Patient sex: M
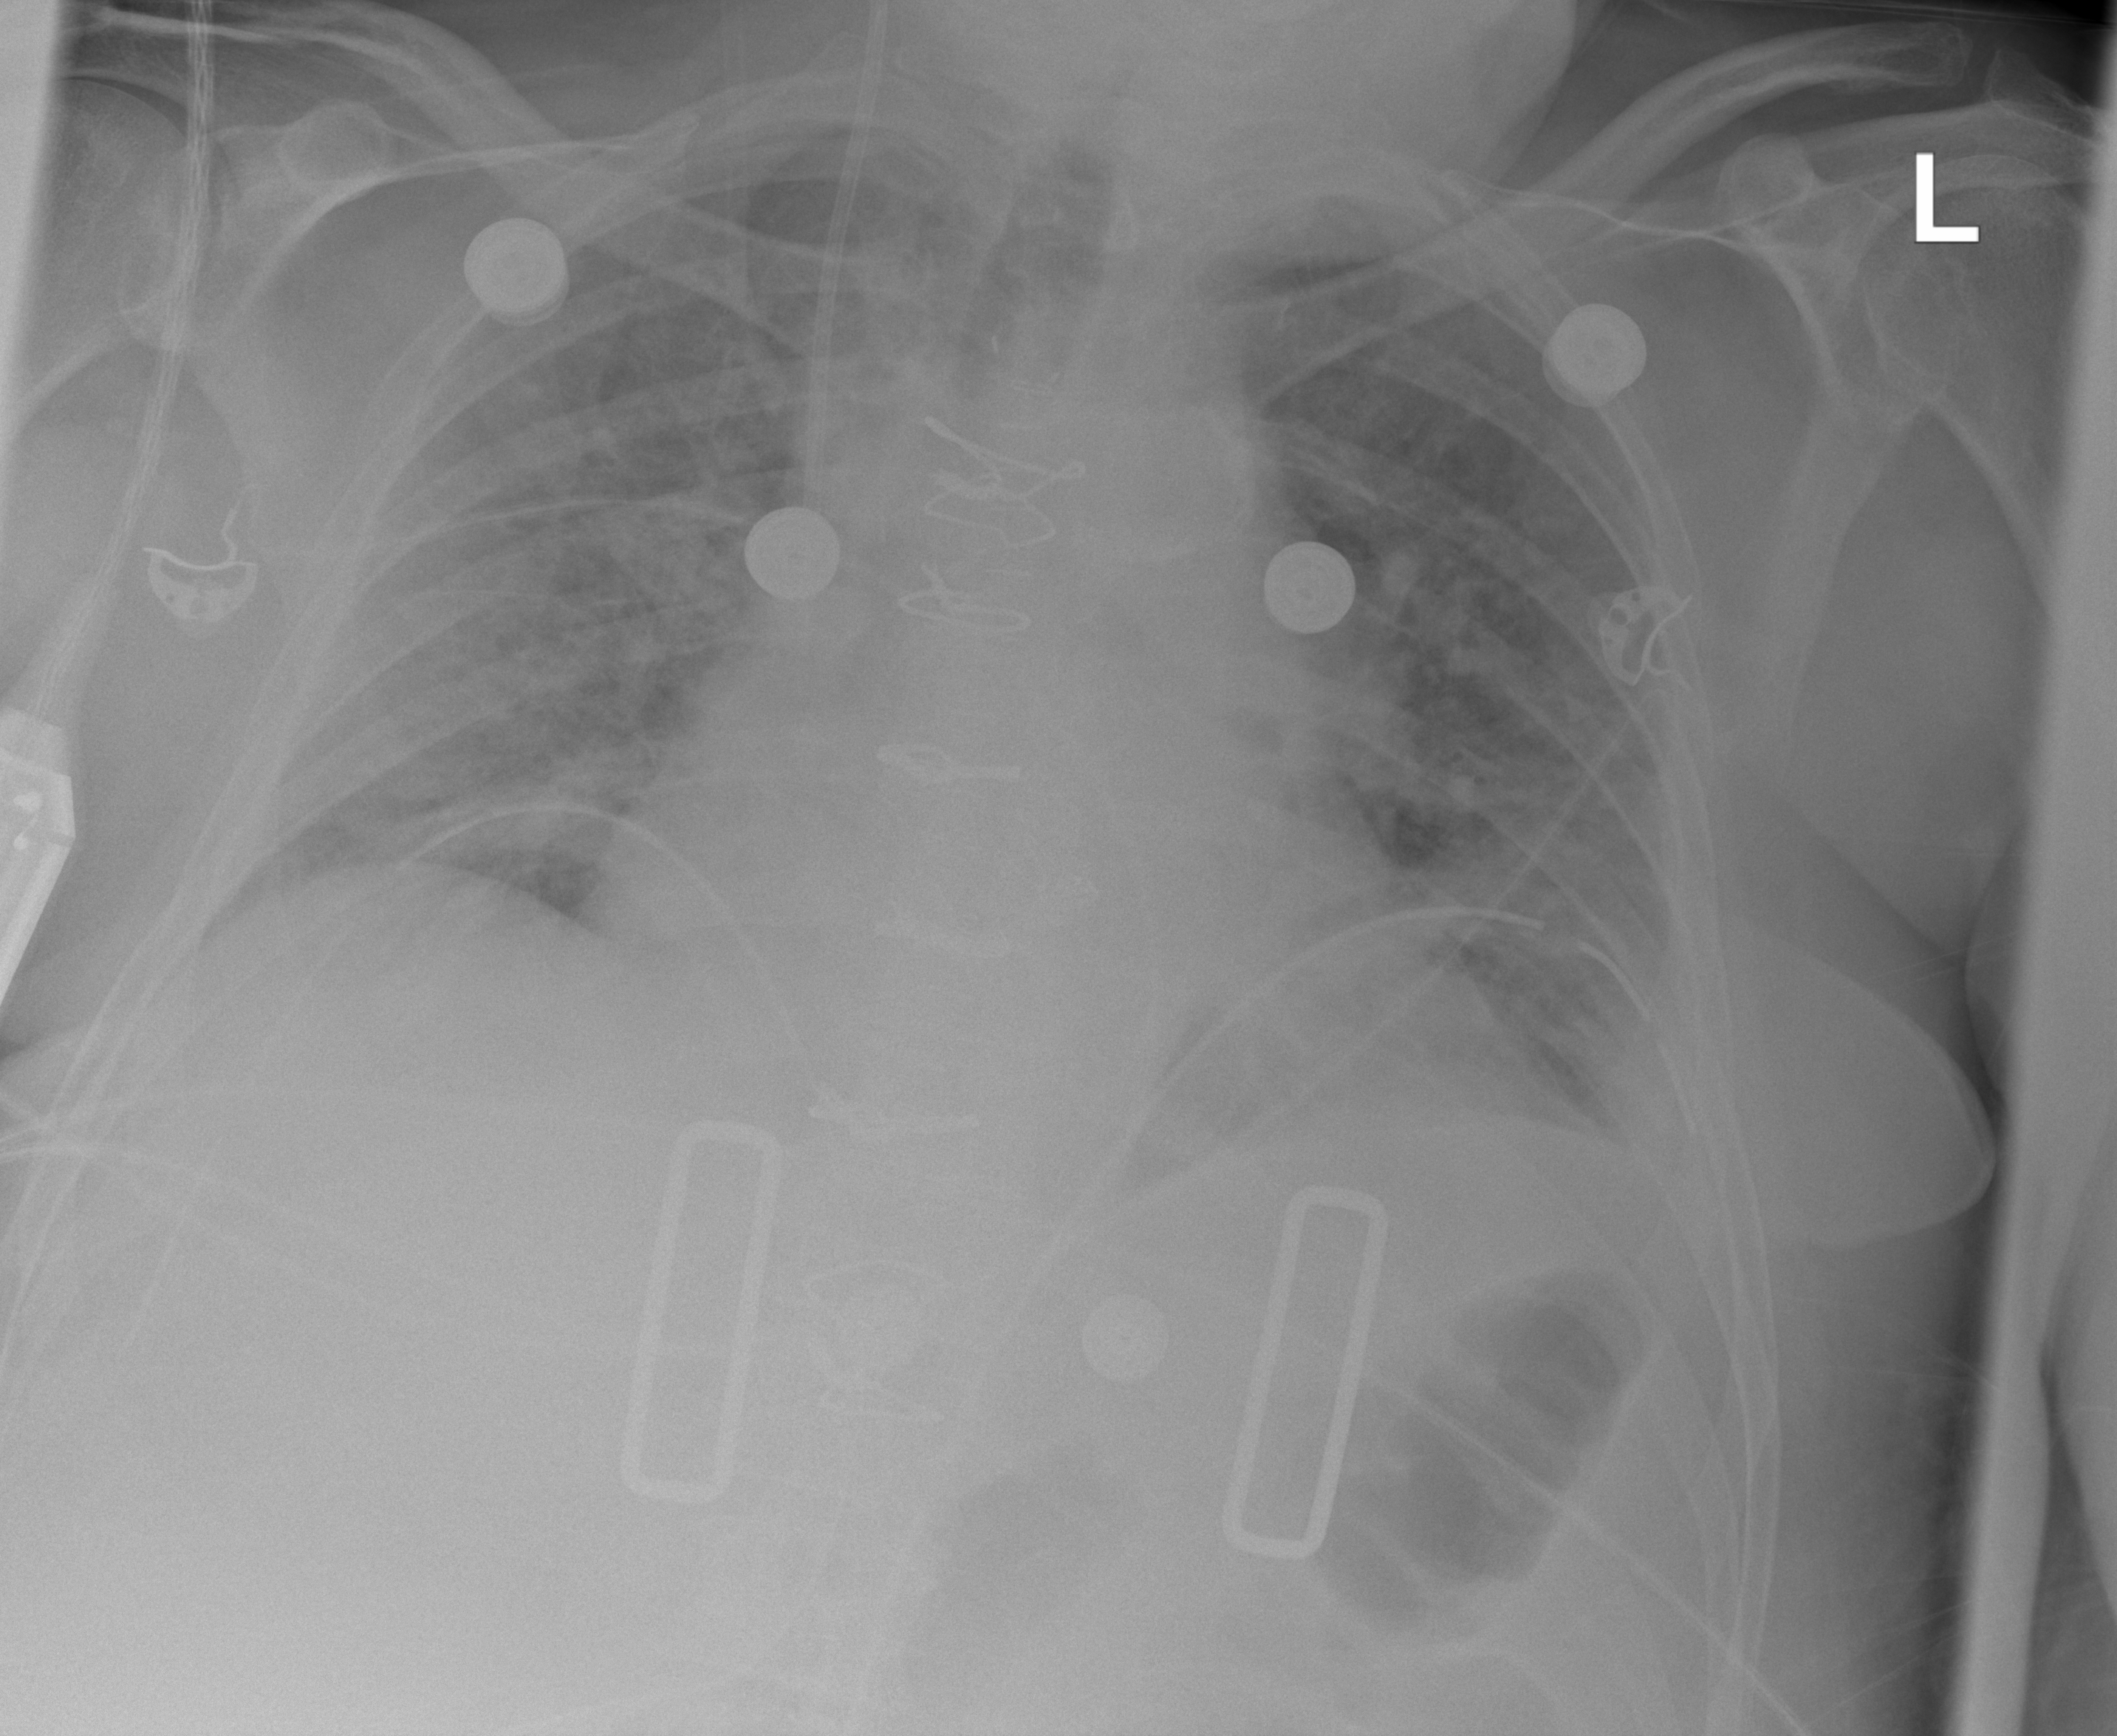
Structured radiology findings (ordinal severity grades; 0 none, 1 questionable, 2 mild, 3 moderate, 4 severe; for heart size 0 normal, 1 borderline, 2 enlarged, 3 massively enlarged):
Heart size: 2
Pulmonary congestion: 3
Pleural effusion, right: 0
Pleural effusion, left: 0
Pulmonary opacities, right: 2
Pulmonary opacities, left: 2
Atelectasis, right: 0
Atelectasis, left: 2